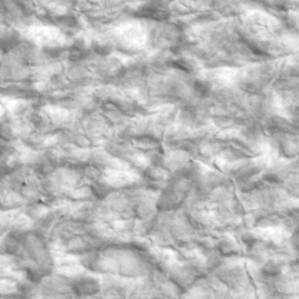
Label: non_frost